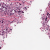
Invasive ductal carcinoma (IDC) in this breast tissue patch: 1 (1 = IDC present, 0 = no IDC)